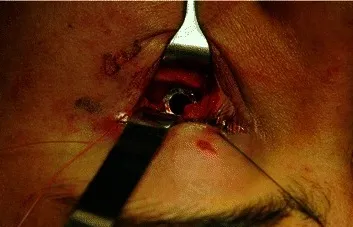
Intraoperative view of the surgical site. A foreign body is identified as a plastic pen cap measuring 0.5 cm in diameter.
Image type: medical_photograph (other_medical_photograph)